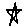
Label: star